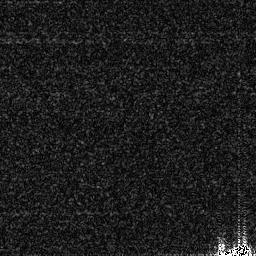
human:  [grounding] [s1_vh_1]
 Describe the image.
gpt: In the satellite image, there is  <ref>1 medium ship </ref> <box>[[83, 92, 99, 99, 0]]</box> located at bottom right.